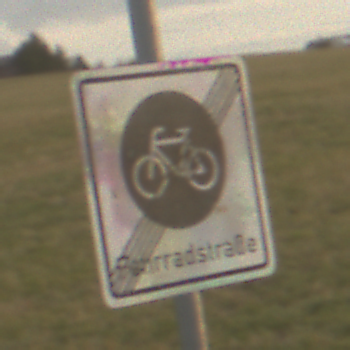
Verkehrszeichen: EndeFahrradstrasse
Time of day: SunriseSunset
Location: Outdoor (Nature)
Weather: PartlyCloudy
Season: NotSpecified
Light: Natural